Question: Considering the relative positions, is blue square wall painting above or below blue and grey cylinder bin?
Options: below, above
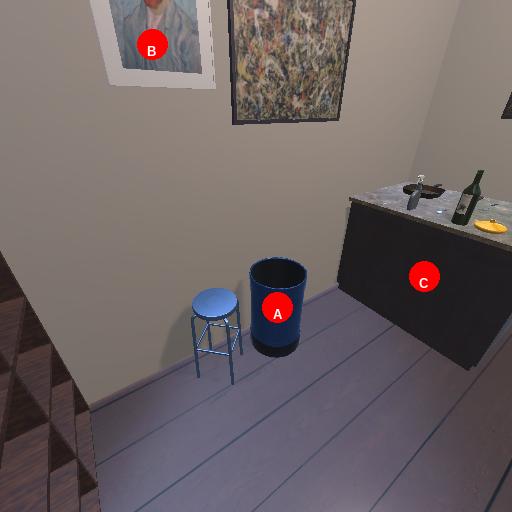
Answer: below